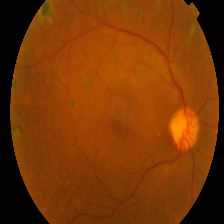
Diabetic retinopathy grade: Proliferative DR